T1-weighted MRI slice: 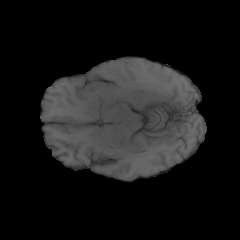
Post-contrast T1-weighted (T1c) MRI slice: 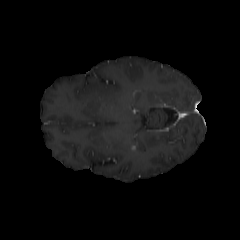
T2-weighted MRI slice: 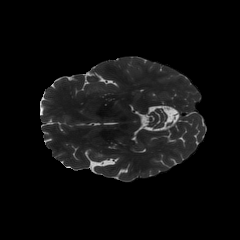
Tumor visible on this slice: no